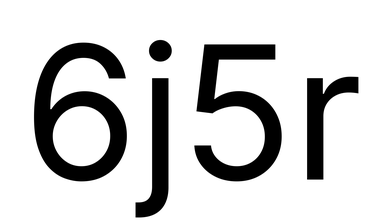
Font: Inter_Regular